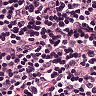
Metastatic tissue present: no